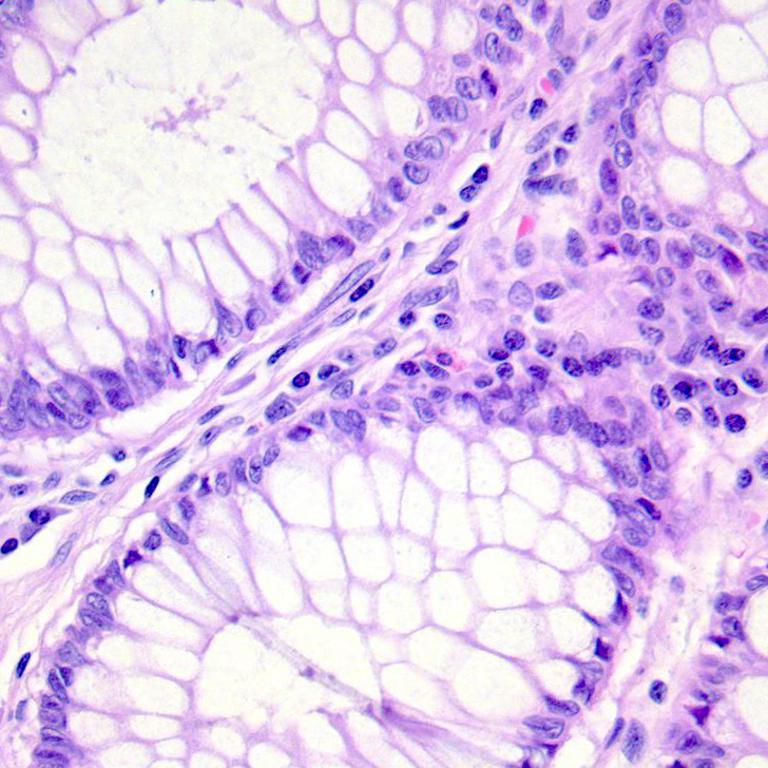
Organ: colon
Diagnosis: benign